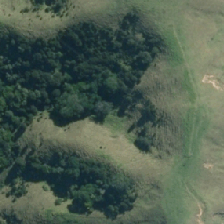
Land cover: manuka_kanuka